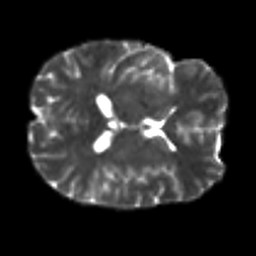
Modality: T2w
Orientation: axial
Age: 23
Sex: female
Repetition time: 8.4 s
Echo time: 0.09 s